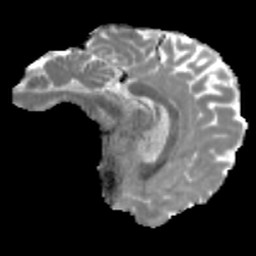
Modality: MD
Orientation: sagittal
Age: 25
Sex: male
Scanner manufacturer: siemens
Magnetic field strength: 3 T
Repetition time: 3.5 s
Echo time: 0.086 s